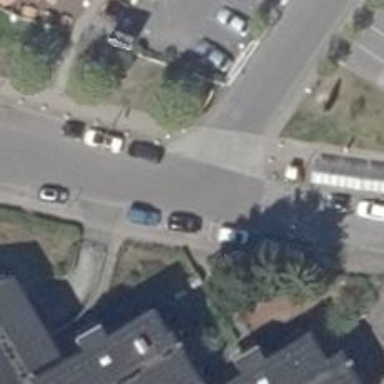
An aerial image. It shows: Residential road where parking is not allowed.